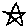
Label: star